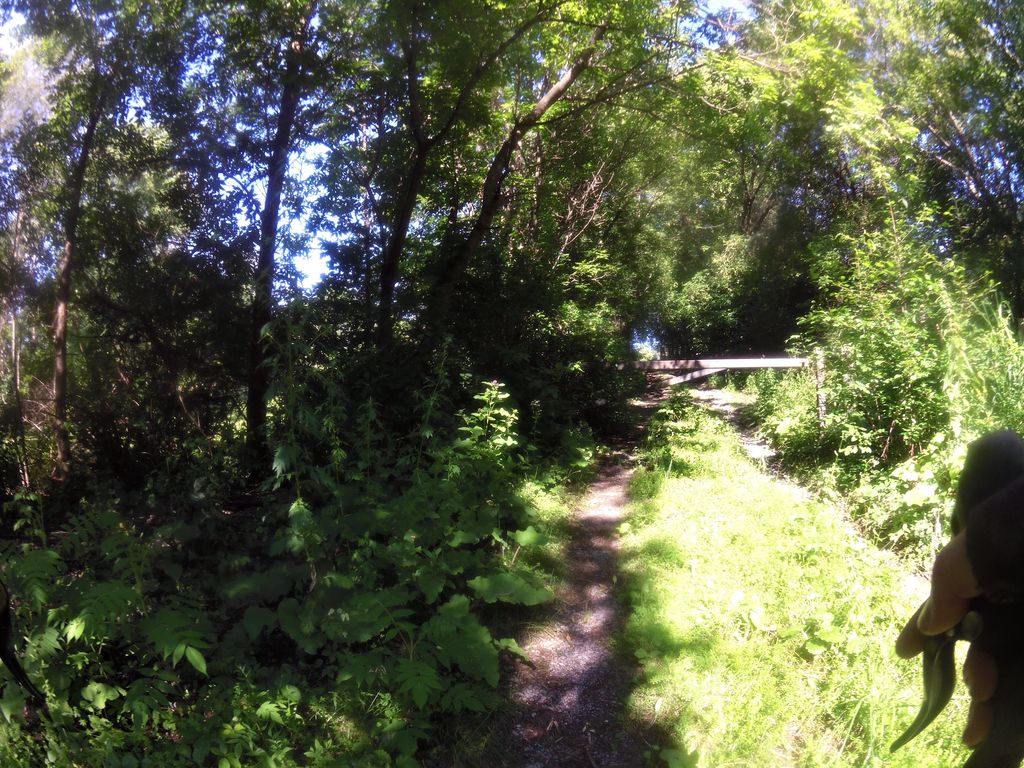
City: ottawa-gatineau